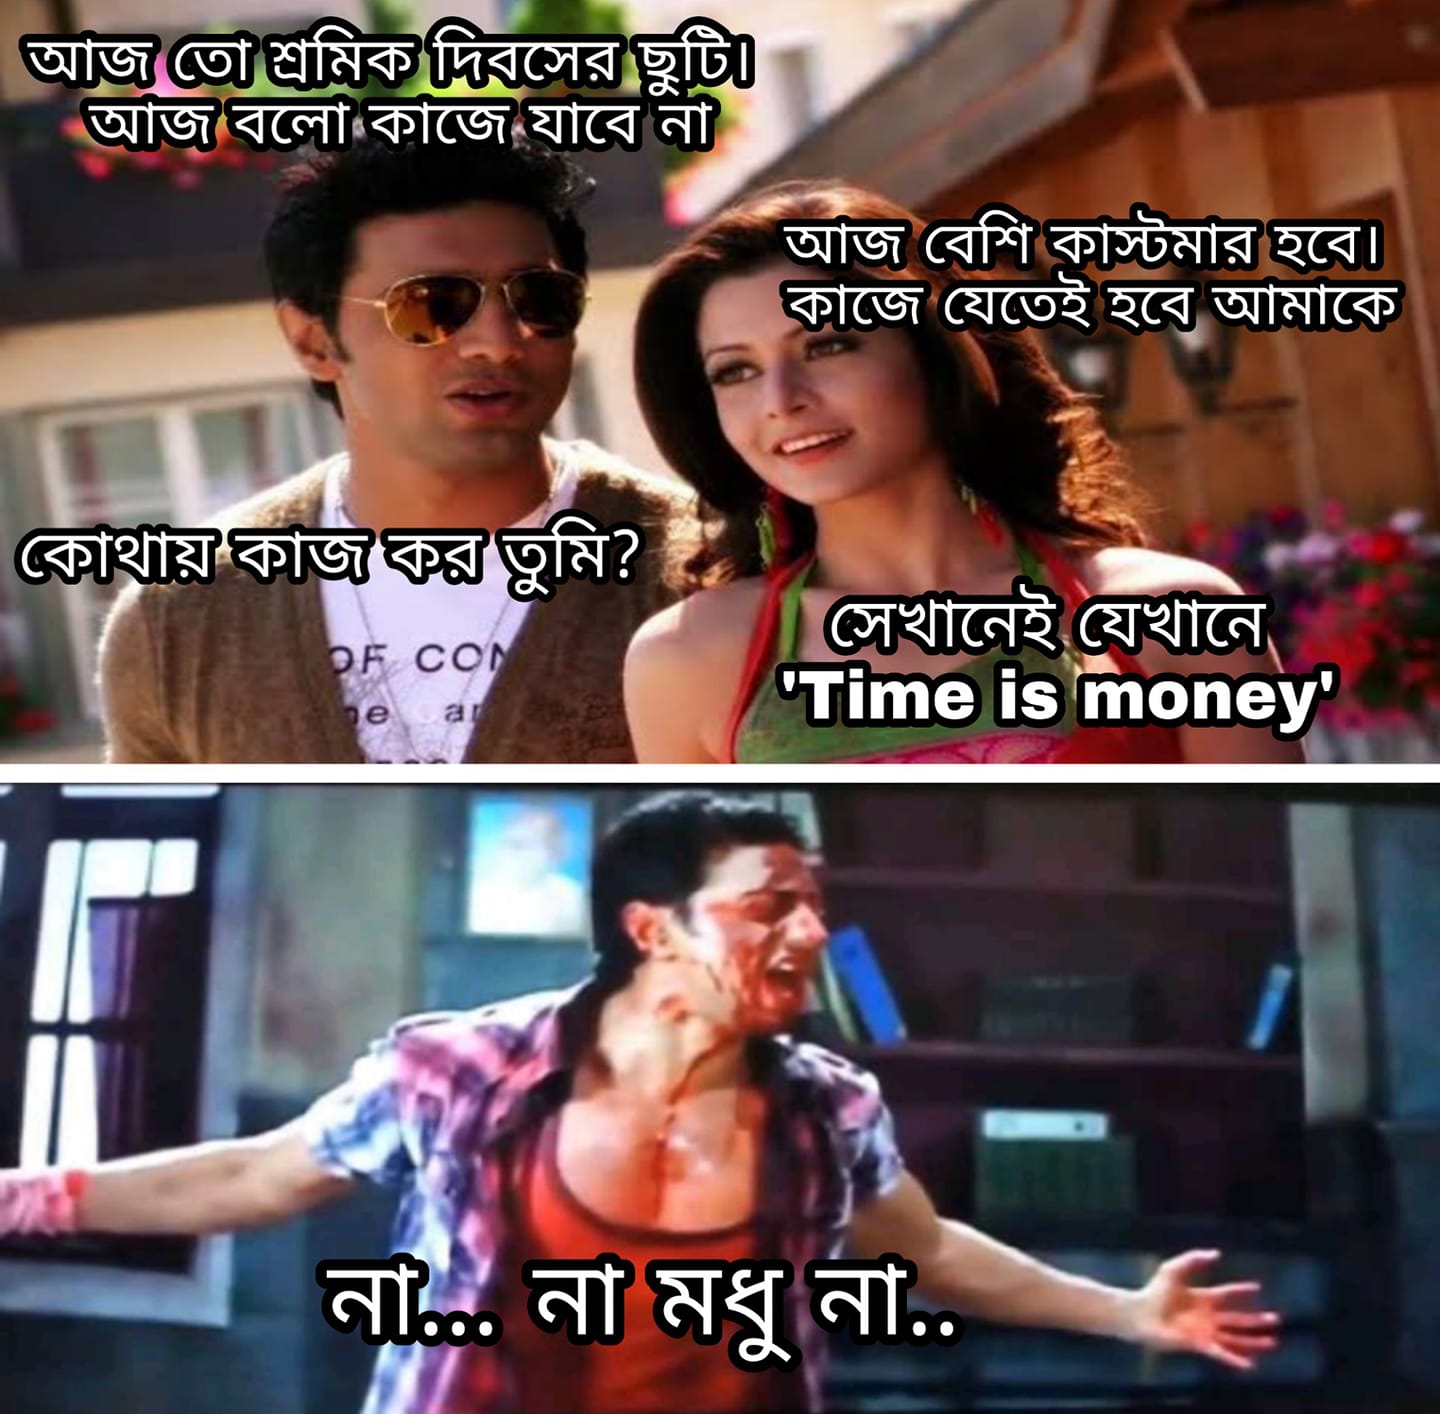
Caption: আজ তো শ্রমিক দিবসের ছুটি । আজ বলো কাজে যাবে না   আজ বেশি কাস্টমার হবে ।   কাজে যেতেই হবে আমাকে   কোথায় কাজ কর তুমি ?    সেখানেই যেখানে 'Time is money'     না... না মধু  না...
Label: hate